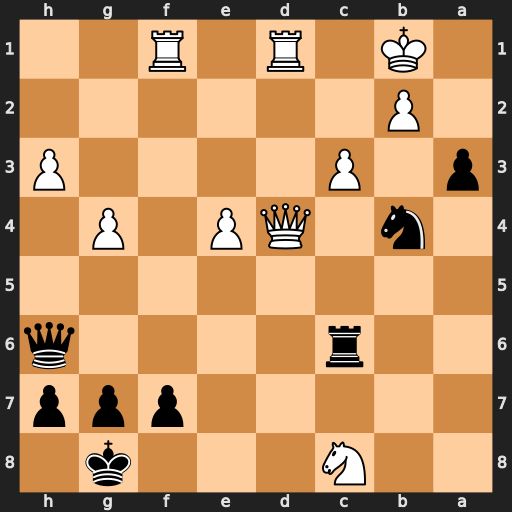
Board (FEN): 2N3k1/5ppp/2r4q/8/1n1QP1P1/p1P4P/1P6/1K1R1R2
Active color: b
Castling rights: -
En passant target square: -
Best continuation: a2+ Ka1 Nc2+ Kxa2 Nxd4 Ne7+ Kf8